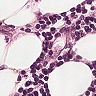
Metastatic tissue present: yes